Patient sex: F
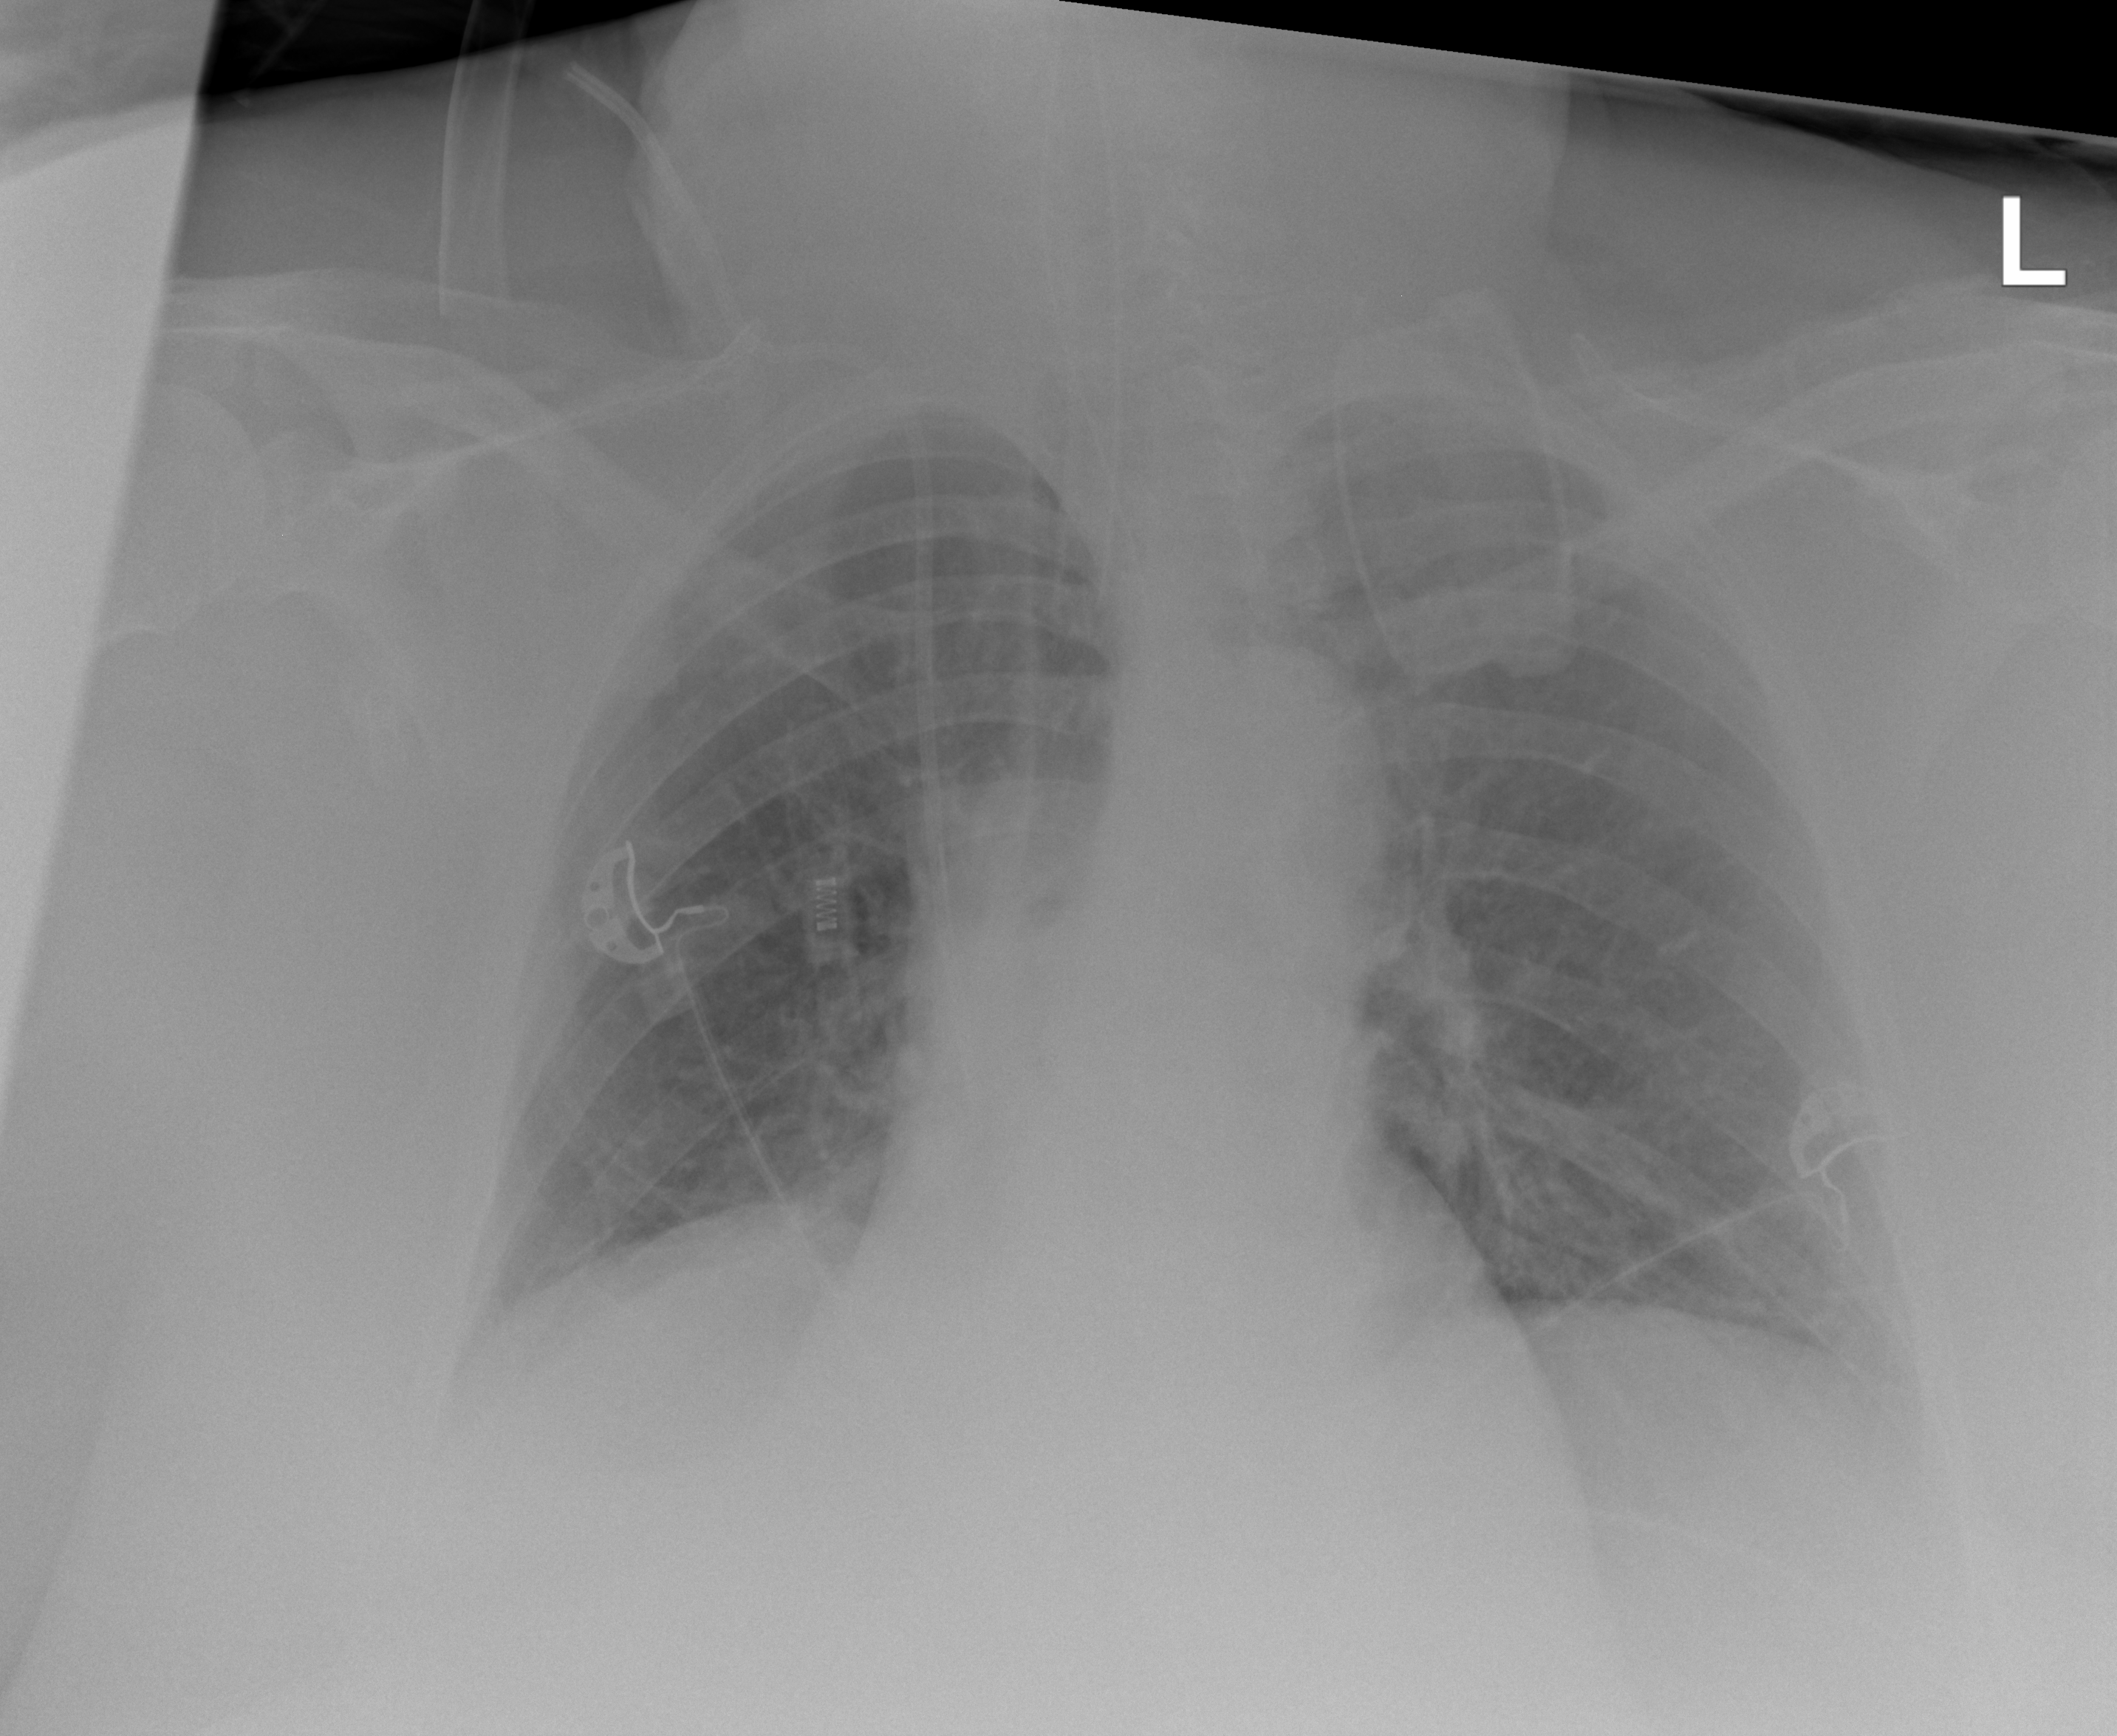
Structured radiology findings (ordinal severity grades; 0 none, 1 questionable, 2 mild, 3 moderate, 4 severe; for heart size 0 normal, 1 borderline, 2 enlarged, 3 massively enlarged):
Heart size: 1
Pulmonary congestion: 0
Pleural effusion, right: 0
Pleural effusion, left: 0
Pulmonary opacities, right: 0
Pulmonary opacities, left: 0
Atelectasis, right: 2
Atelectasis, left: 2